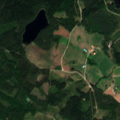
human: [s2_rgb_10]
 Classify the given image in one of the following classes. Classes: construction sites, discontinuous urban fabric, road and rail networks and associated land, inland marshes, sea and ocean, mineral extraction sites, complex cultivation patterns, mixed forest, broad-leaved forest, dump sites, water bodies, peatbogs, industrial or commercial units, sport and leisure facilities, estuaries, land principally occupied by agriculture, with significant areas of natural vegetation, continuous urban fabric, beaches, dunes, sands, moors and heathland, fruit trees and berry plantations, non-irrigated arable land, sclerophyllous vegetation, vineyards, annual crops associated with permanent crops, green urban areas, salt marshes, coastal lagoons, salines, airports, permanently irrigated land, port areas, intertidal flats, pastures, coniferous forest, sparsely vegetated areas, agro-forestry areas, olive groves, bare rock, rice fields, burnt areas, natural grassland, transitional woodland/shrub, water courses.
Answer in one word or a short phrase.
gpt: non-irrigated arable land, broad-leaved forest, coniferous forest, mixed forest, water bodies